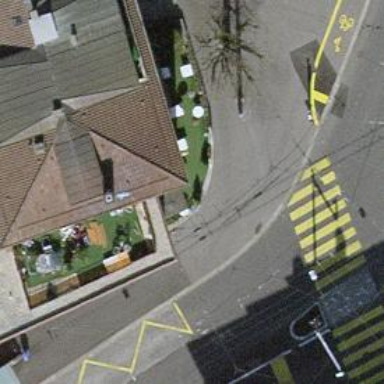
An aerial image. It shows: Restaurant.